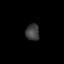
Tissue: prostate
Cell type: T cells
Senescence score: 0.3594
Nuclear area (px): 217
Mean DAPI intensity: 64.175